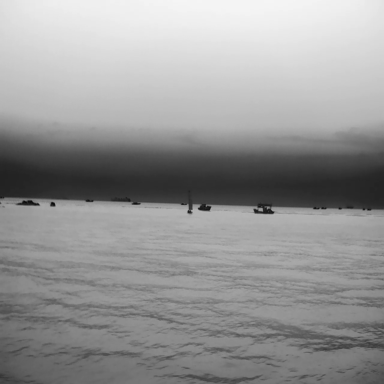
There are seven bulk_carriers in the infrared image.